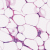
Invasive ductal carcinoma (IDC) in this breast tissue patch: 0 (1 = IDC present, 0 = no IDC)